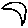
Label: moon